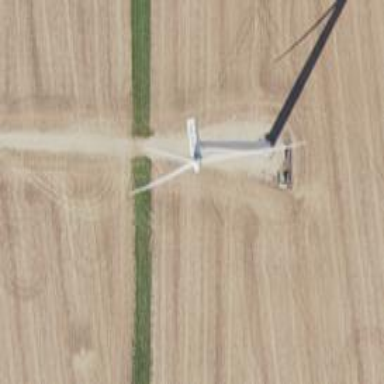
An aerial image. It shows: Wind turbine generator that utilizes wind as its source for generating electricity. It is of the horizontal axis type.